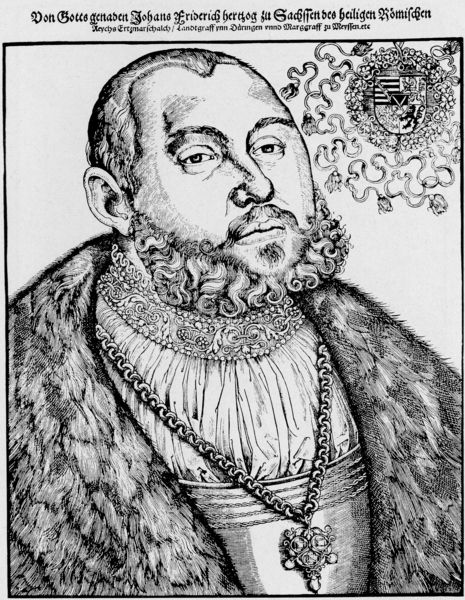
Titel: Bildnis von Johann Friedrich dem Großmütigen, Herzog von Sachsen
Künstler: Lucas d.Ä. Cranach
Institution: (Seriendruck)
Schlagwörter: gott, mann, schatten, weiß, brust, grau, kleid, licht, mund, nase, ohr, profil, schmuck, schwarz, stirn, zeichnung, blick, rosen, ornament, bart, hemd, augen, falten, hermelin, kragen, pelz, rahmen, spitze, vollbart, bild, bildnis, herr, portrait, porträt, geistlicher, gewand, haare, mantel, reich, stoff, adel, kaufmann, augenbrauen, brosche, brustbild, lippen, locken, ohren, renaissance, rund, fell, schrift, wangen, kette, grafik, graphik, siebdruck, könig, papst, dick, inschrift, brauen, dekor, verzierung, robe, deutsch, edel, halskette, medaillon, kreuz, druck, druckgraphik, schraffur, radierung, stich, mundwinkel, schwarzweiß, text, zeitung, überschrift, orden, krause, tracht, wappen, pelzmantel, halbprofil, anhänger, wohlhabend, mittelalter, wams, herzog, klerus, augenbraun, schlangen, reichtum, medaille, hermelinpelz, bänder, kupferstich, fraktur, graf, kostbar, von, kurfürst, kuperstich, sachsen, seriendruck, kräuselbart, schaube, mnatel, faöten, amulet, wapen, friedrich der weise, familiewappen, rundes gesicht, weiß0, rosenkreuz, bocca, vermögen, krange, vermögend, anh#nger